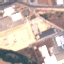
Label: Industrial